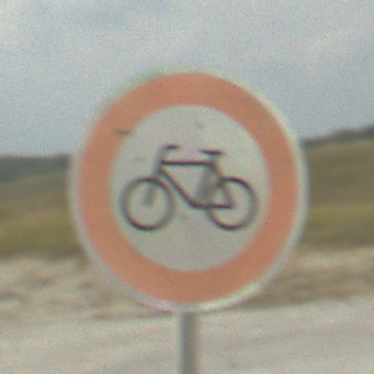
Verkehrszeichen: VerbotRadverkehr
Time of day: MorningAfternoon
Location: Outdoor (Beach)
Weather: PartlyCloudy
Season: NotSpecified
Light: Natural